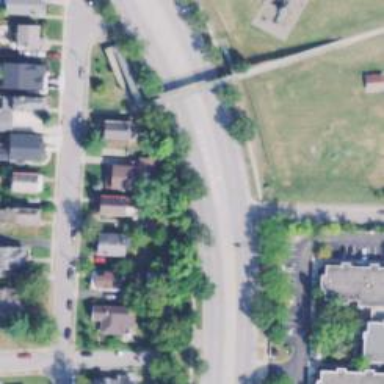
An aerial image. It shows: Tertiary road.